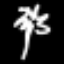
Label: palm tree